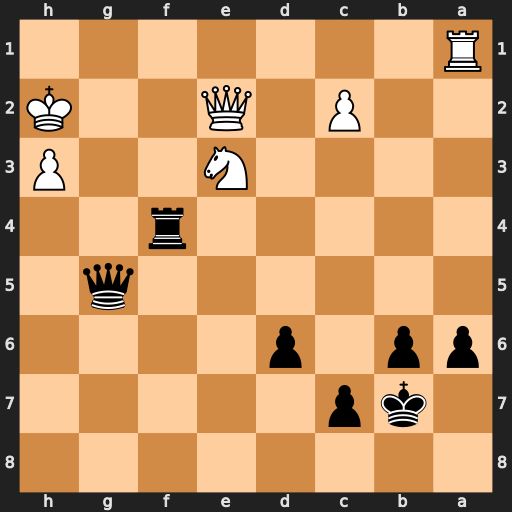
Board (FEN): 8/1kp5/pp1p4/6q1/5r2/4N2P/2P1Q2K/R7
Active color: b
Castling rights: -
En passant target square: -
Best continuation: Qe5 Qxa6+ Kc6